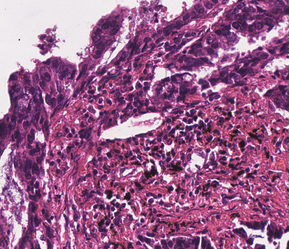
Tumor epithelial tissue: yes
Tumor-associated stroma tissue: yes
Normal tissue: no